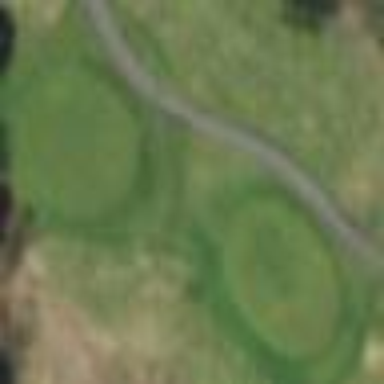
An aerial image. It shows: Grassy area designated as golf fairway.